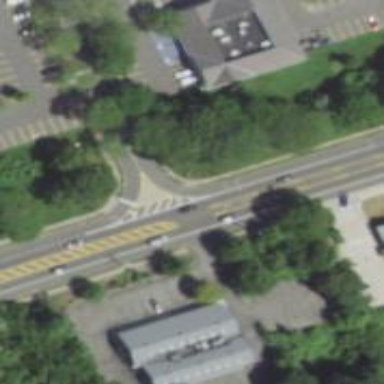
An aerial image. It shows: Unmarked road crossing.